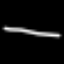
Label: line